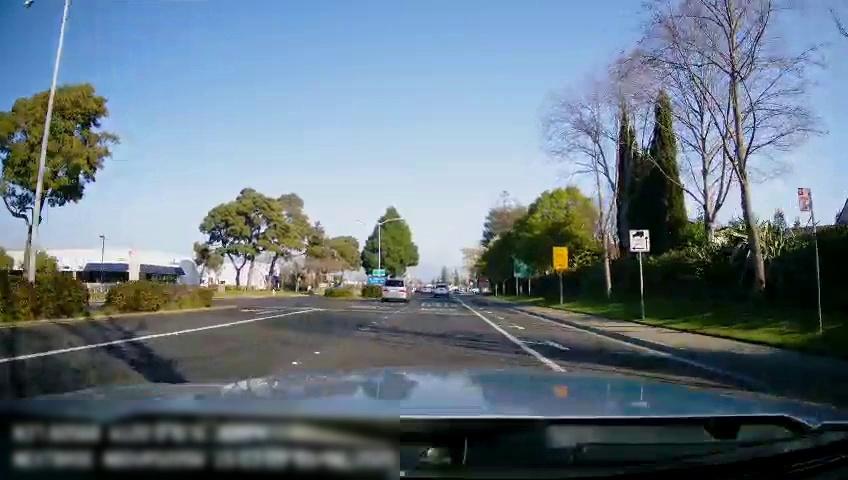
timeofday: Day
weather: Sunny
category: Drivable Space
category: Vehicles | SUV
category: Vehicles | Van
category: Vehicles | SUV
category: Lanes | Current Lane
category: Lanes | Current Lane
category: Lanes | Alternate Lane
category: Traffic | Signs
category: Traffic | Signs
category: Traffic | Signs
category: Traffic | Signs
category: Traffic | Signs
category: Traffic | Signs